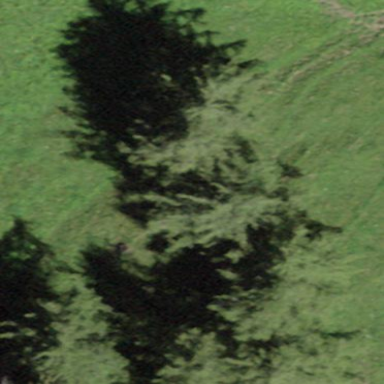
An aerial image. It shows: Forest area.